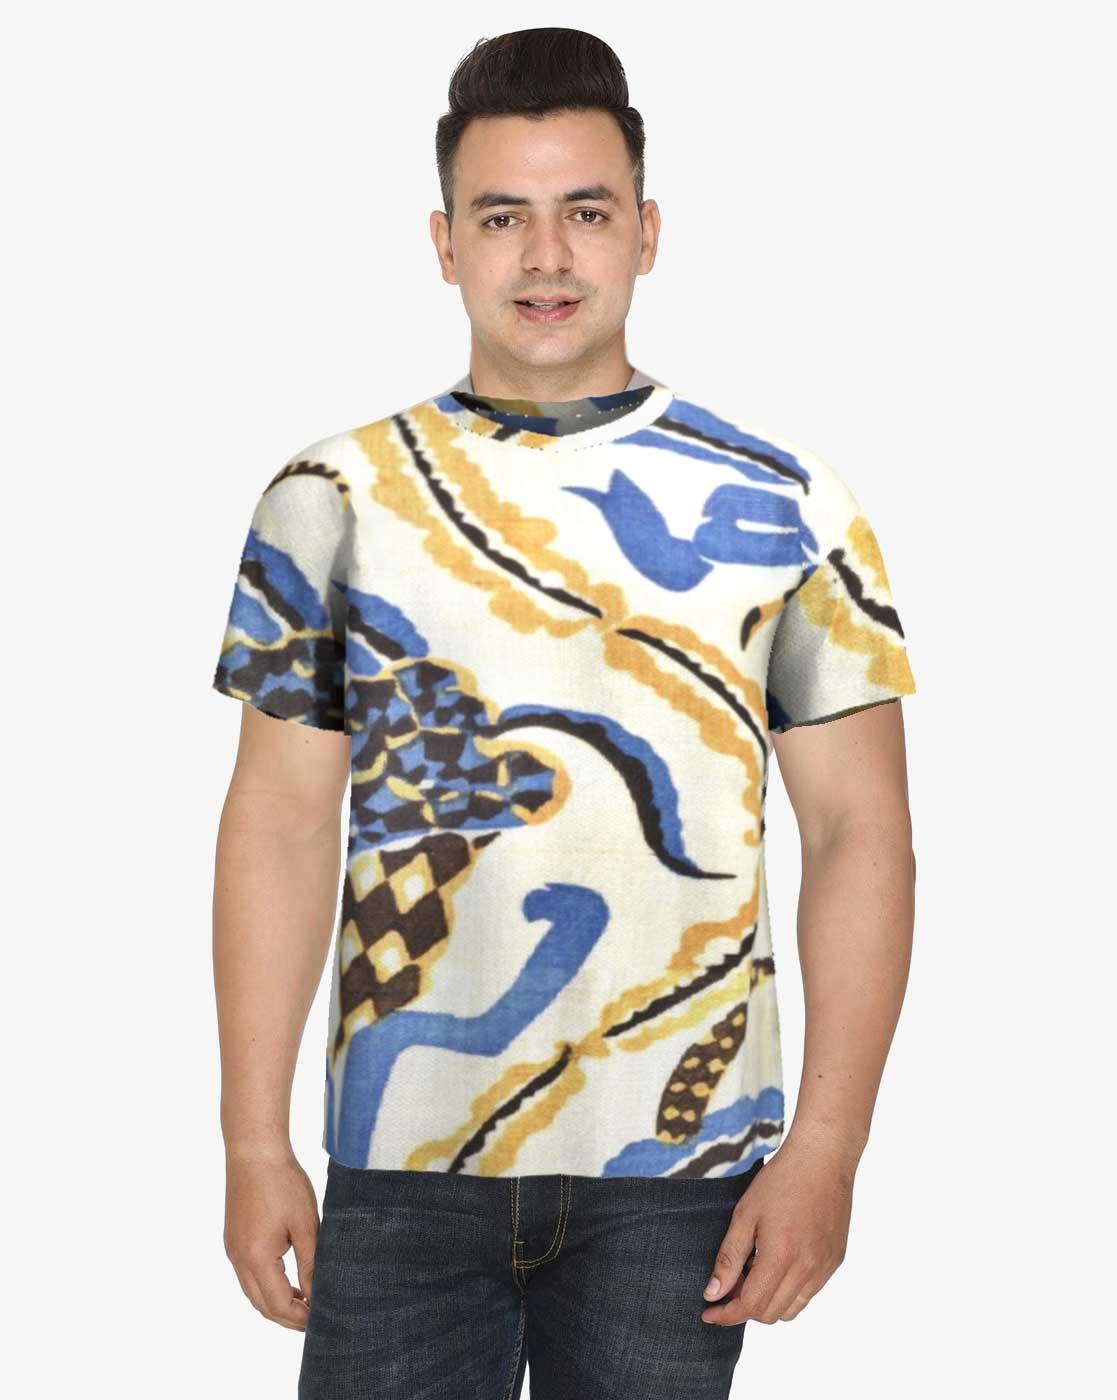
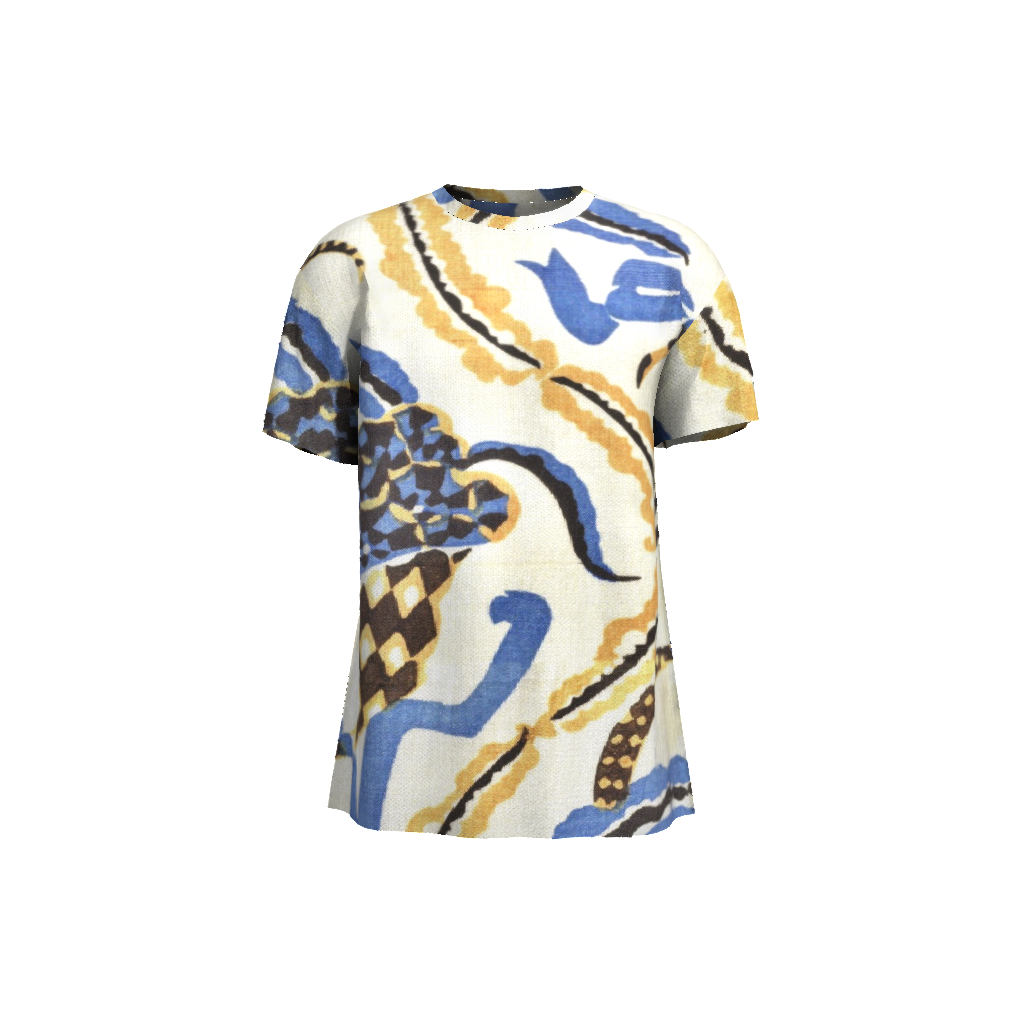
Clothing description: blue multi kalimba print t tee